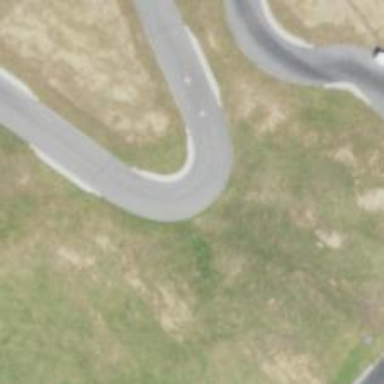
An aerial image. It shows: Motor sport raceway.